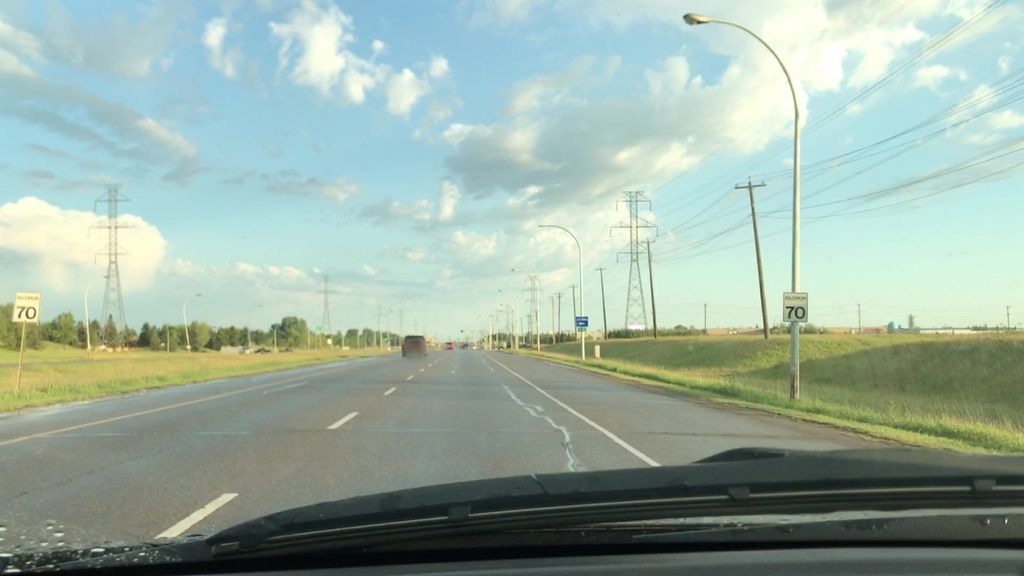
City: edmonton